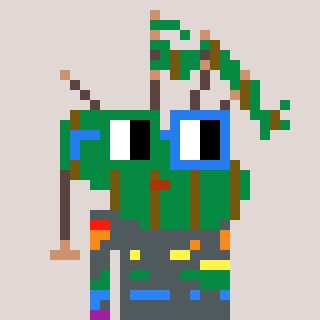
a pixel art character with square green and blue glasses, a bagpipe-shaped head and a red-colored body on a warm background